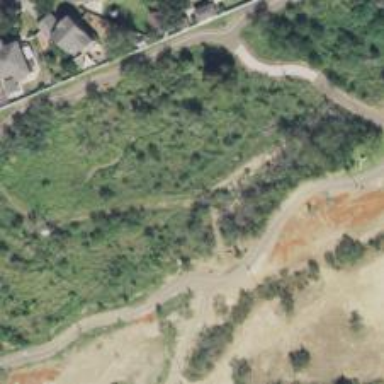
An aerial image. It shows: Disc golf hole.